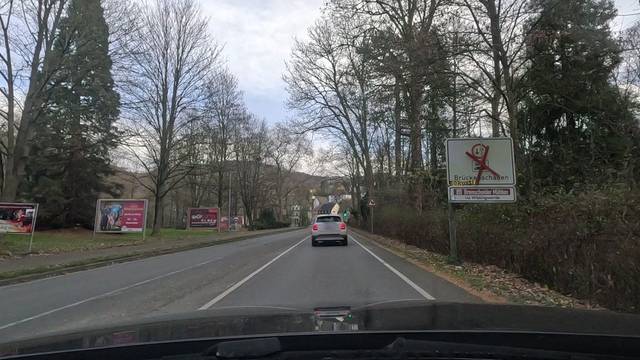
Region: Germany
Coordinates: 51.335, 7.639